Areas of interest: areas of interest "Badminton Court"
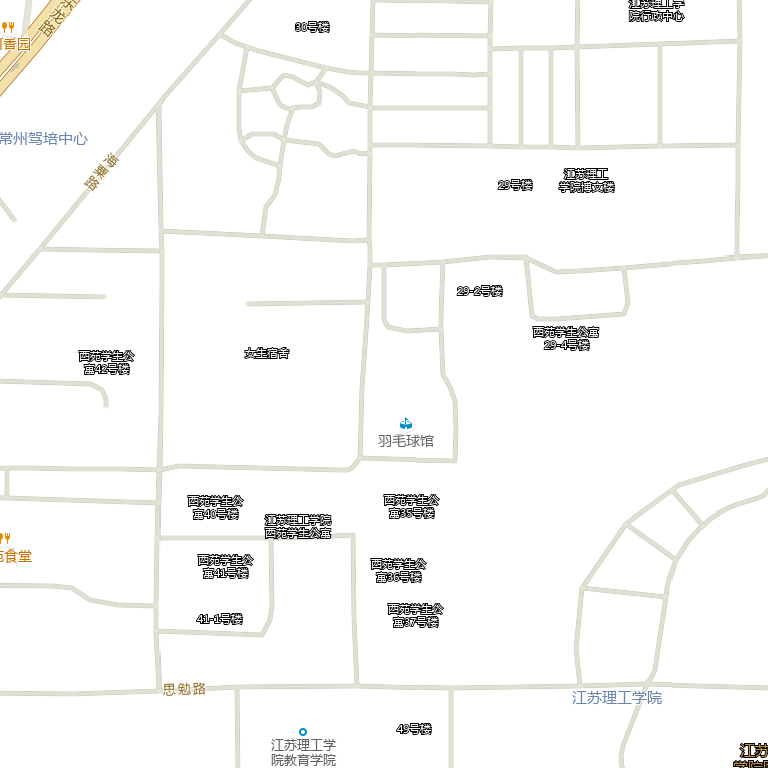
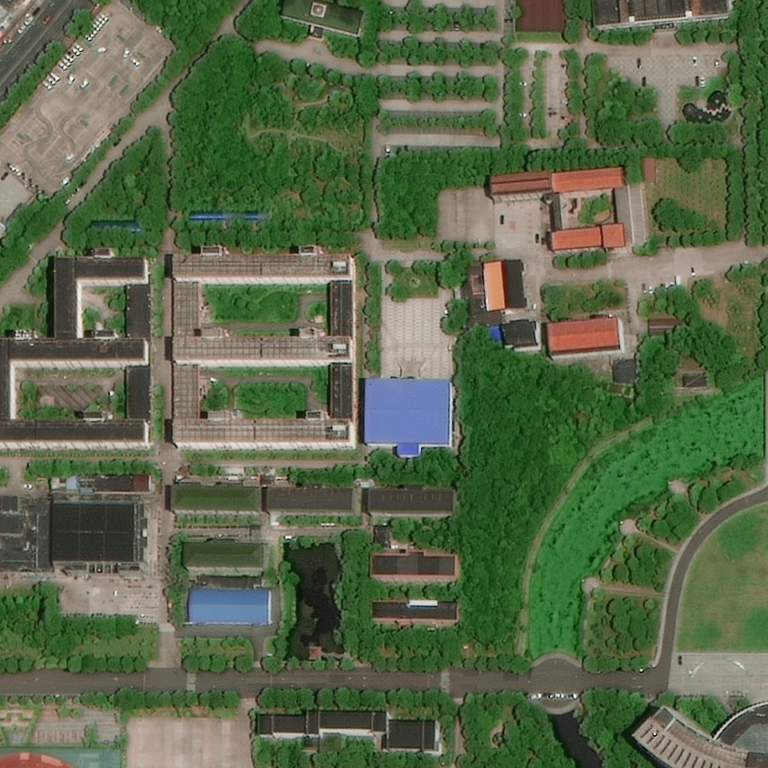